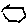
Label: hexagon